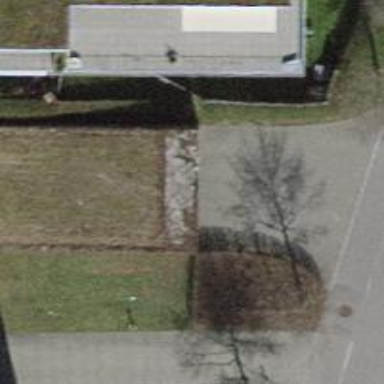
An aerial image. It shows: Parking entrance.